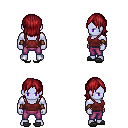
a pixel art fantasy rpg character, male body template, dark elf, purple skin, maroon pirate shirt, magenta pants, brunette long bangs hairstyle, cloth bracers, gray slippers, four views (front, back, left, right), 2x2 character sprite sheet, small pixel art, hard edges, no anti-aliasing